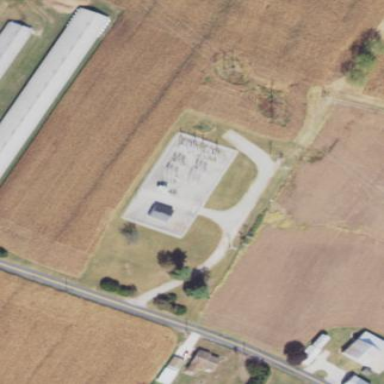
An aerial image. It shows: Outdoor distribution-level power substation enclosed by fence.